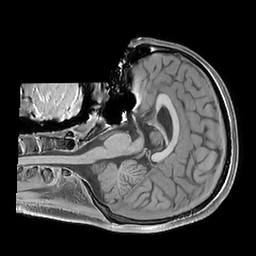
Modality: T1w
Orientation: axial
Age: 23
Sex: male
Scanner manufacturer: philips
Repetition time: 0.0076 s
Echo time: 0.0024 s